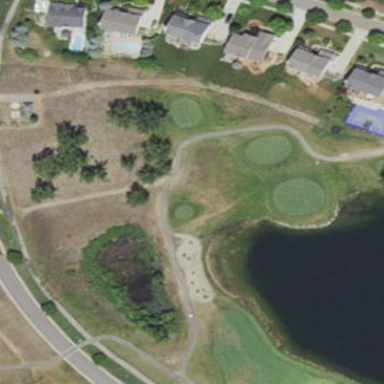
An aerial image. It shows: Area with grass used as rough in golf course.